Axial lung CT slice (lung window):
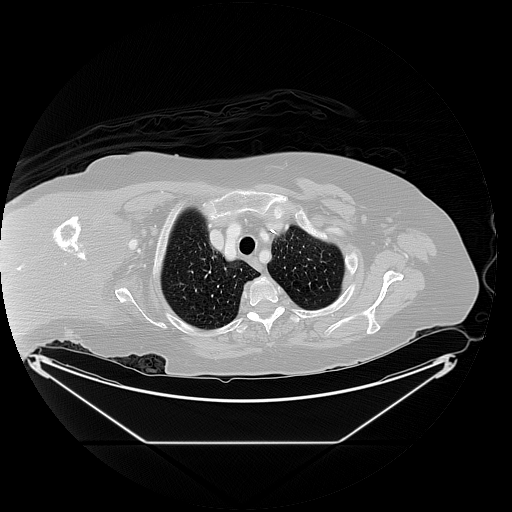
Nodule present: no